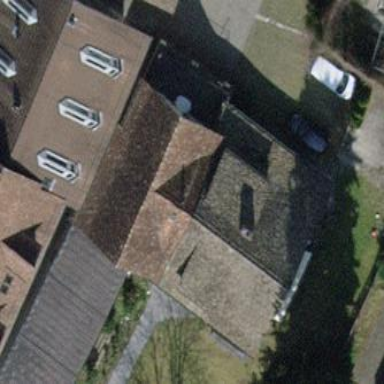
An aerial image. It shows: Building with gabled roof colored brown.